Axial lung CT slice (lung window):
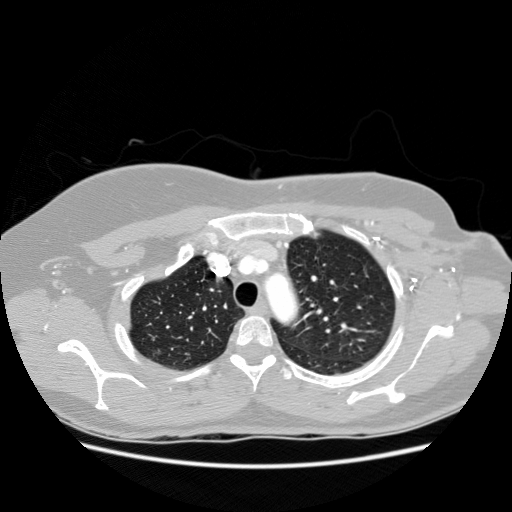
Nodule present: no